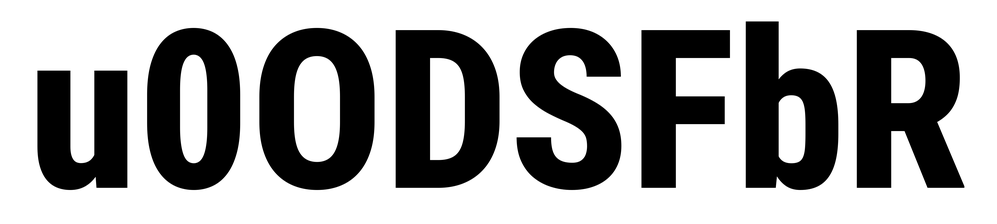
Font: Roboto_Condensed_ExtraBold